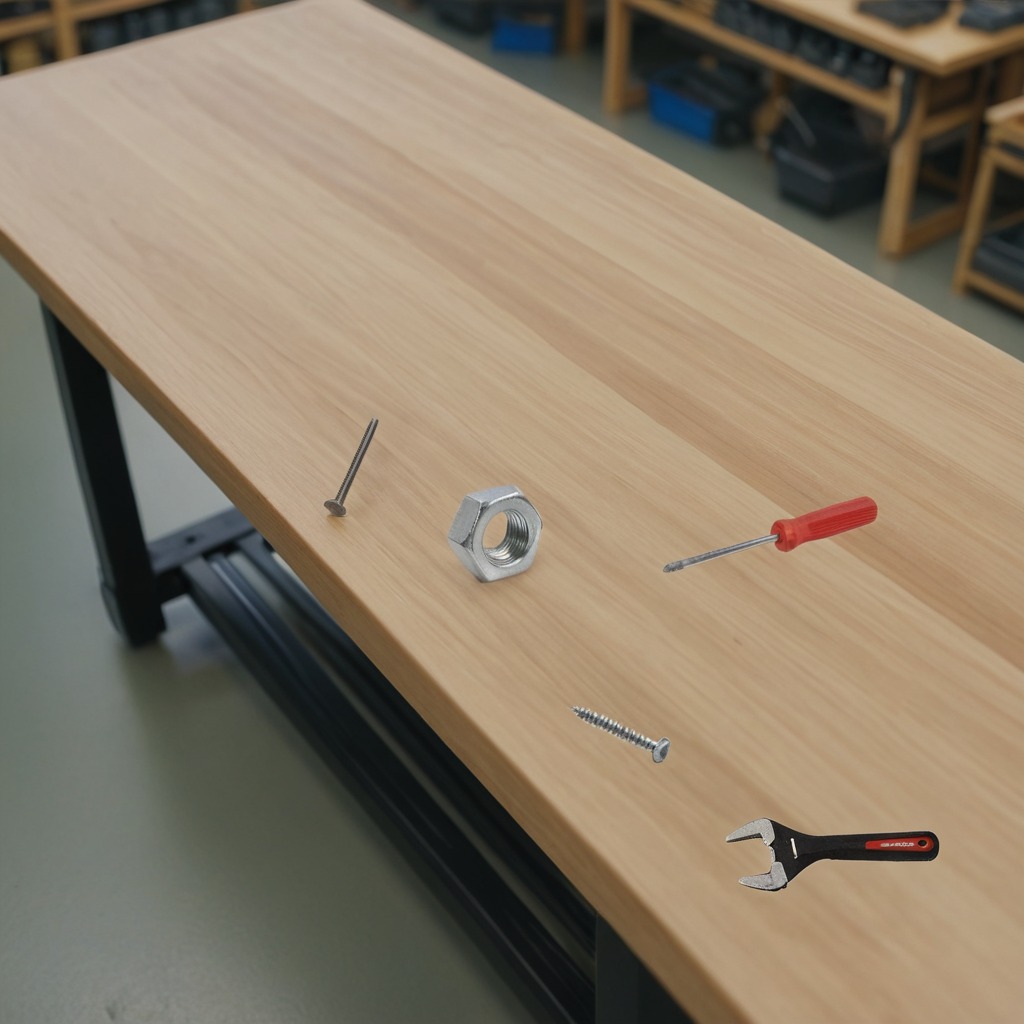
A metal machine screw, an iron nail, a screwdriver, a metal nut, and a wrench are lying on the workbench.